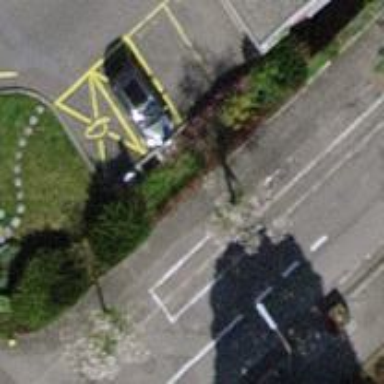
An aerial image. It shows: Charging station.